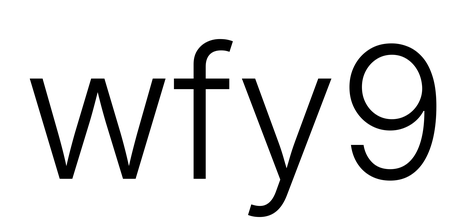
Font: Inter_Light